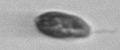
Label: Euglena